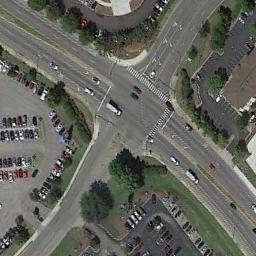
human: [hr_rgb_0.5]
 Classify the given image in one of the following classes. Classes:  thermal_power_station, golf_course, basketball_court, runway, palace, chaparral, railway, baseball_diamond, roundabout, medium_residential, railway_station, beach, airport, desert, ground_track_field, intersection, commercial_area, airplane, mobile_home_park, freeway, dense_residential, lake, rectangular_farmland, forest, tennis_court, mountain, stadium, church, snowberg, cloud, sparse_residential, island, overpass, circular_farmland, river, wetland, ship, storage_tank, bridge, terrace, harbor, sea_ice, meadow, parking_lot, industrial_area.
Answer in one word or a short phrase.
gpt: intersection